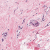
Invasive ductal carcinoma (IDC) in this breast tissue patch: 0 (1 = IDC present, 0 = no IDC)